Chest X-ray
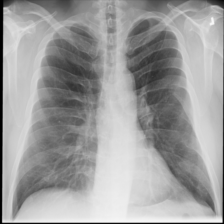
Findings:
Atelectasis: negative
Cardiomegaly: negative
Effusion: negative
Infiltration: negative
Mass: negative
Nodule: negative
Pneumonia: negative
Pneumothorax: negative
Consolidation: negative
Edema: negative
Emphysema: negative
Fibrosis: negative
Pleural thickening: negative
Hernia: negative